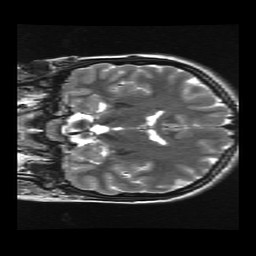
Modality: T2w
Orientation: coronal
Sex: female
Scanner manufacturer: ge
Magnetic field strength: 3 T
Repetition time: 5 s
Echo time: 0.1015 s